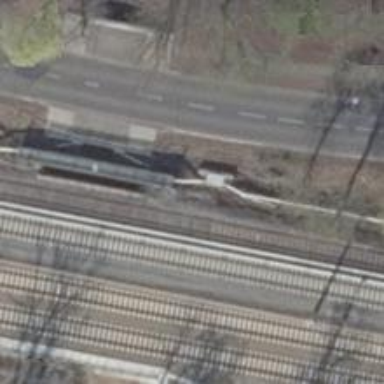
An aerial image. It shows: Bridge used by the electrified light rail system.